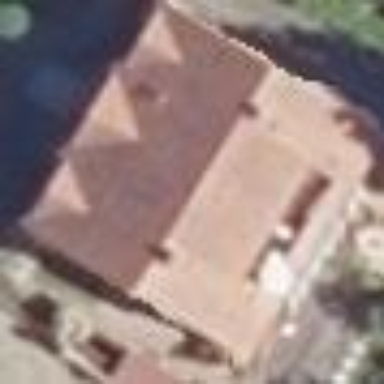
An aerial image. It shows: Building with gabled roof made of roof tiles.